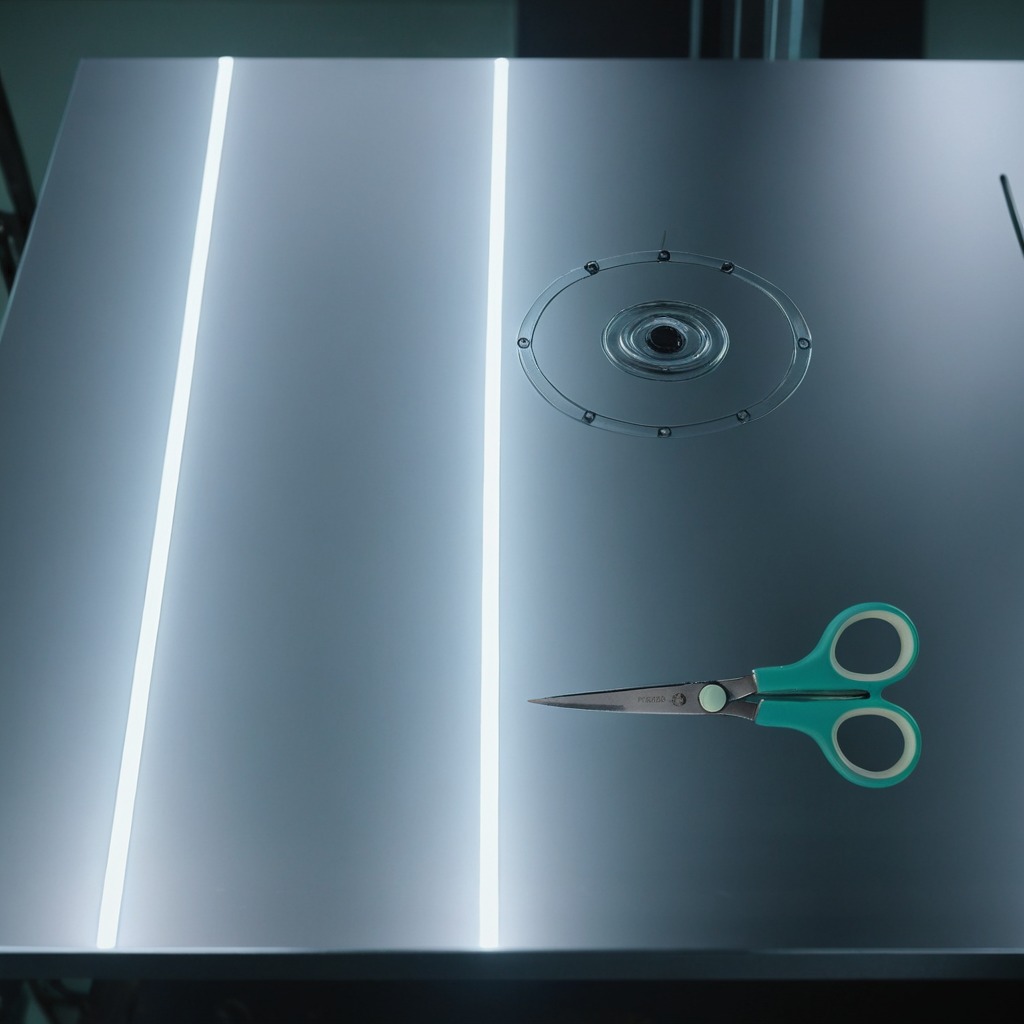
A scissor is lying on the metal table.